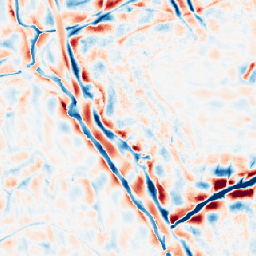
Category: wavelet
Decomposition family: wavelet_biorthogonal
Decomposition parameters: wavelet: bior3.5
level: 4
Upsampling method: nearest
Upsampling parameters: scale: 4
Upsampling scale: 4